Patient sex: M
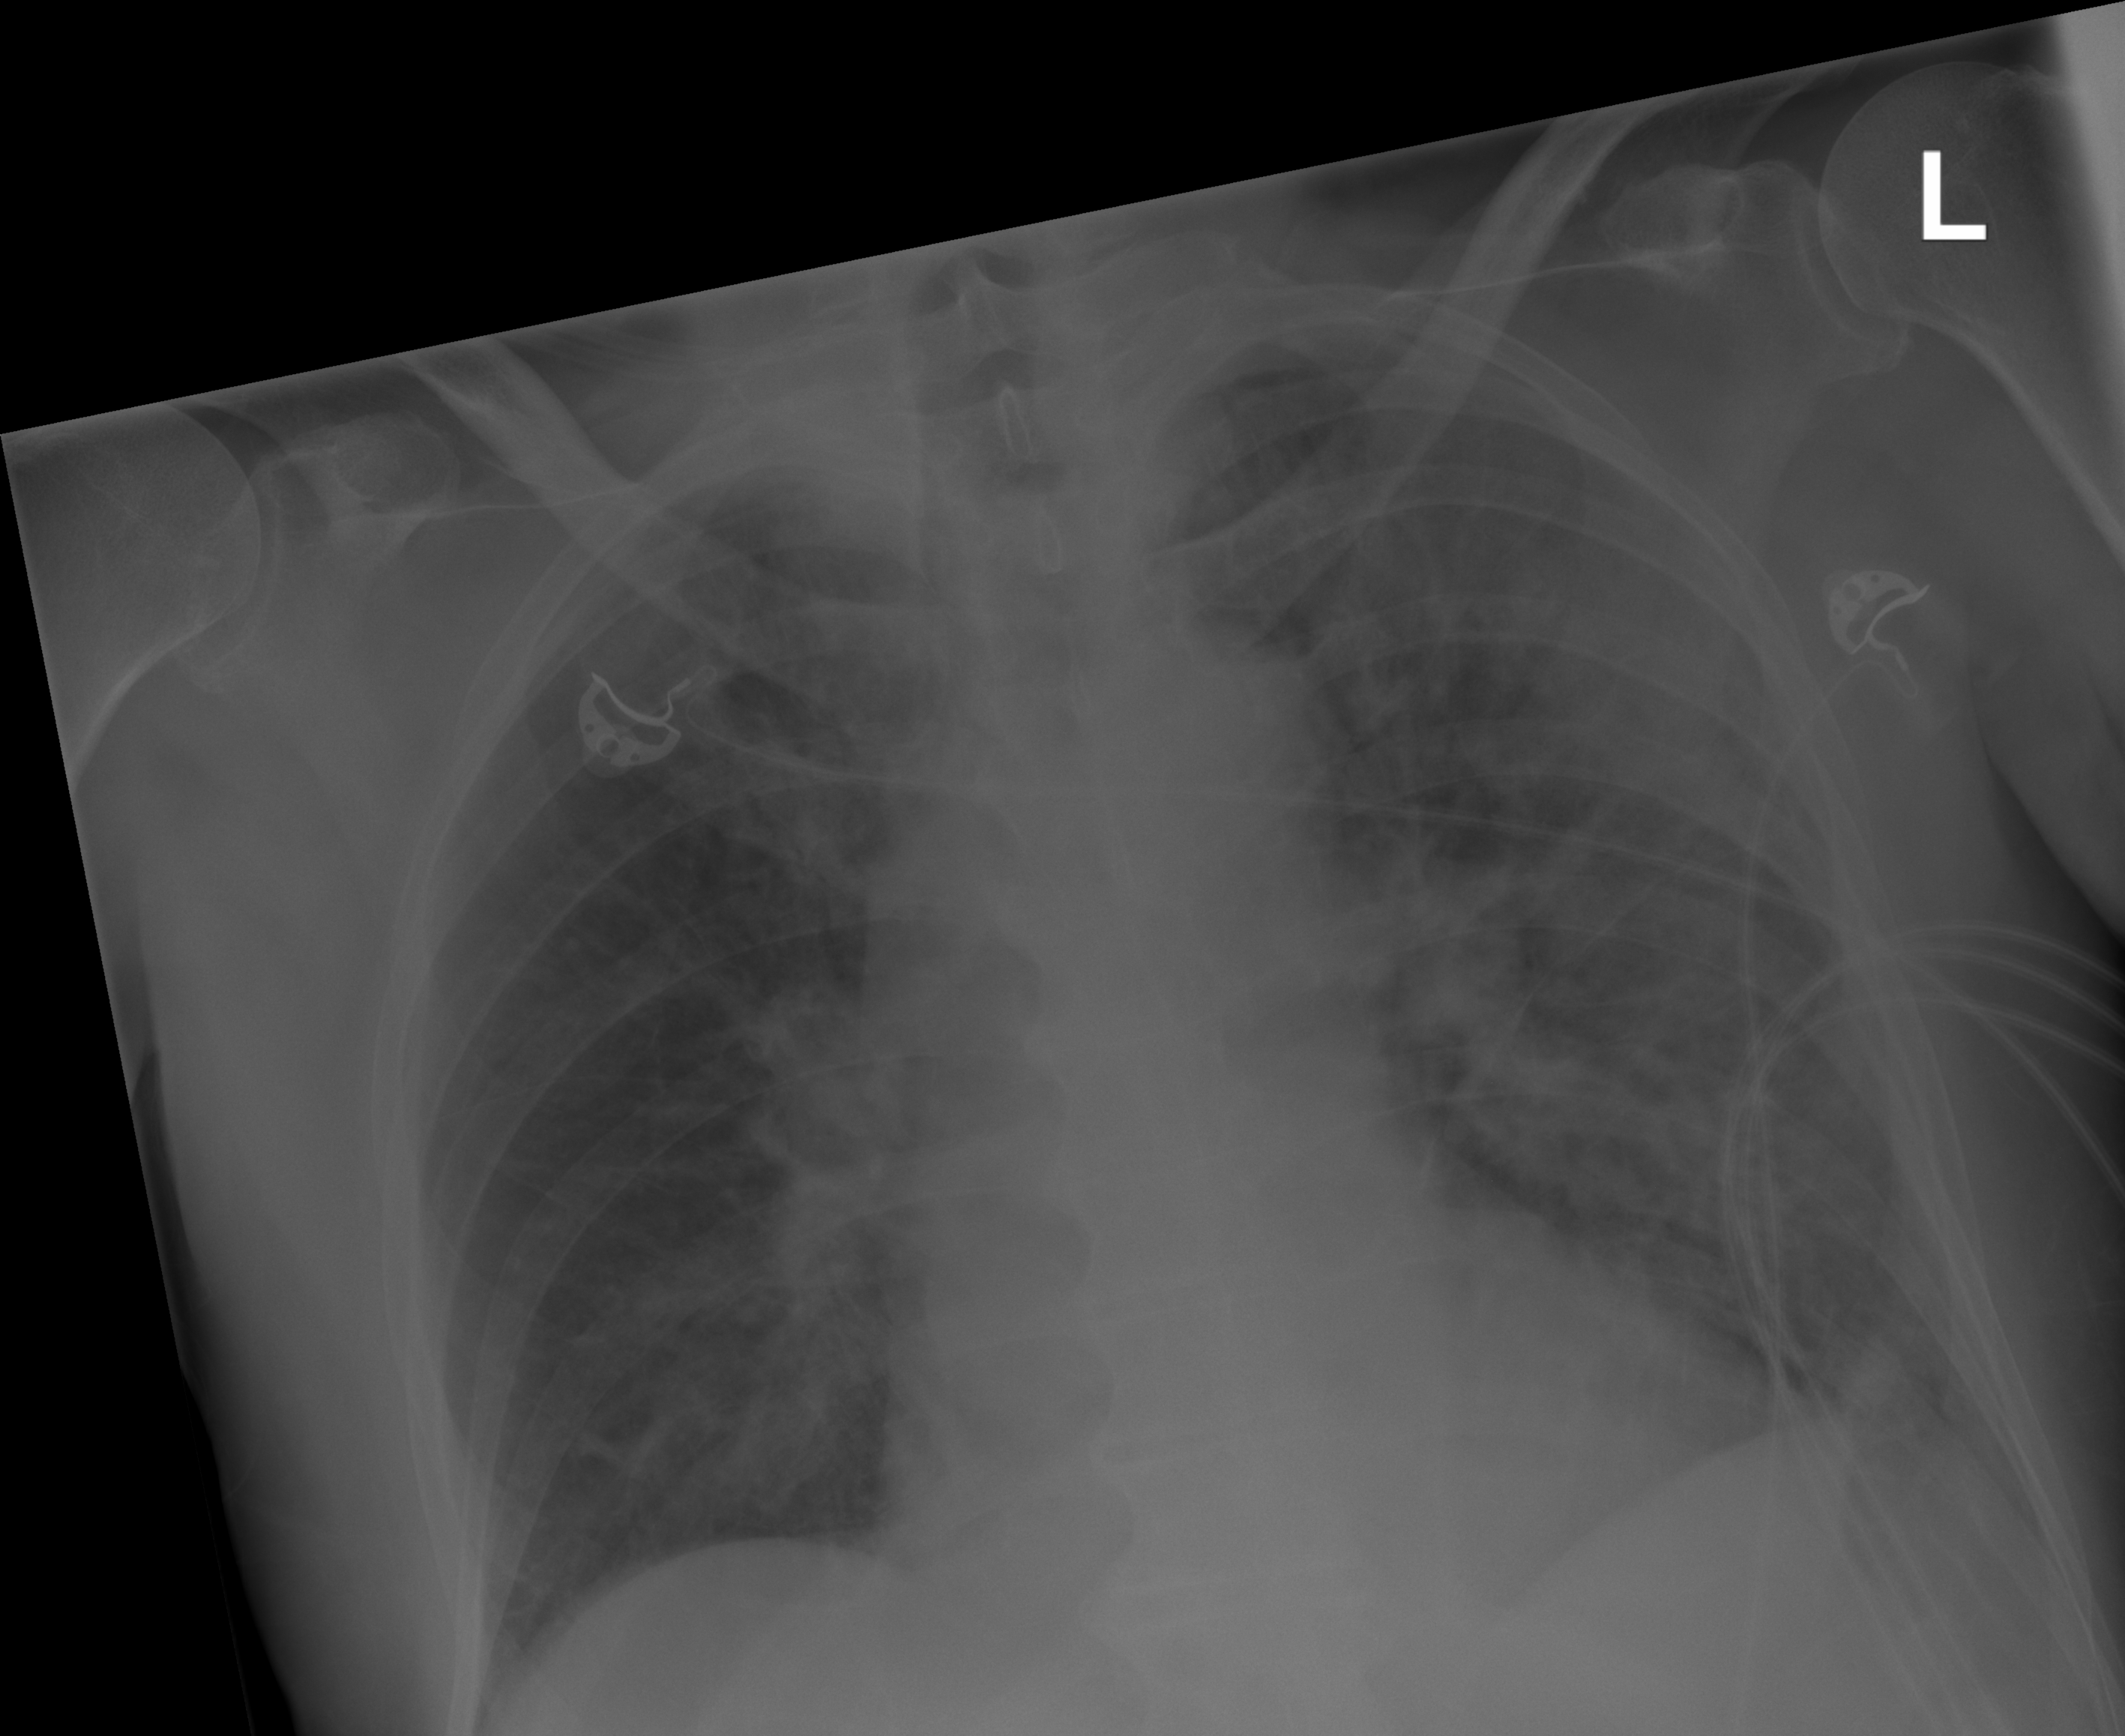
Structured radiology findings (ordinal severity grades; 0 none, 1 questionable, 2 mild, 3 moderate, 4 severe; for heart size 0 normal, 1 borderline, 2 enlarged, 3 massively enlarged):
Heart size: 2
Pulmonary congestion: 0
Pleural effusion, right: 0
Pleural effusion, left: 1
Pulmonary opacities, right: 2
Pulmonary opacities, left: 3
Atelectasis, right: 0
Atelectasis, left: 2